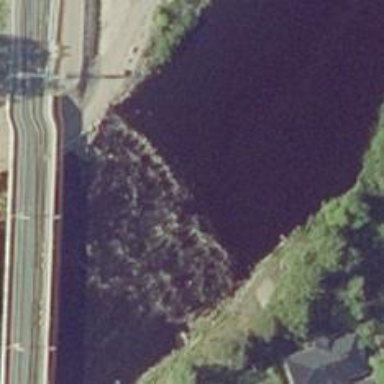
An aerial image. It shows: Weir along the waterway.